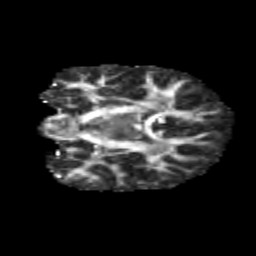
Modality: FA
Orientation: coronal
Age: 9
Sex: male
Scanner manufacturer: siemens
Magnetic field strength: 3 T
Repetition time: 3.8 s
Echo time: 0.07 s